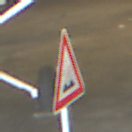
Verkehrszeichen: UnebeneFahrbahn
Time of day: Midday
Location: Indoor (Urban)
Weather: NotSpecified
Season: NotSpecified
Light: Natural